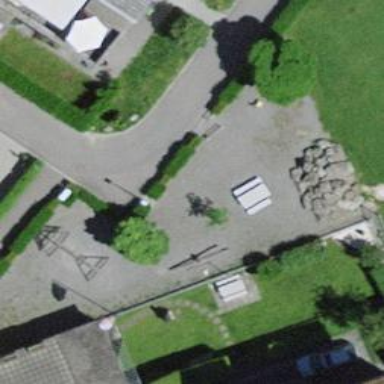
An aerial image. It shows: Playground area for leisure land.